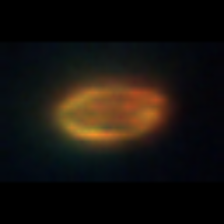
Taxon: Heterocapsa
Group: Dinoflagellates